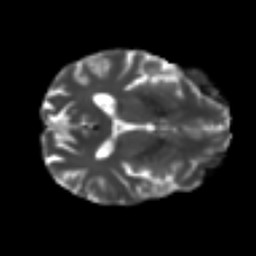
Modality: T2w
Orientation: axial
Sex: male
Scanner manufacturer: ge
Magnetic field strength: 3 T
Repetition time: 7 s
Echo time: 0.08 s